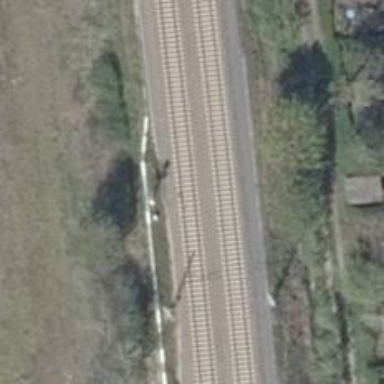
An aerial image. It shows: Railway signal.